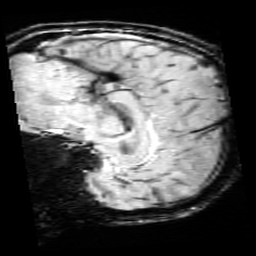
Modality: SWI
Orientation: sagittal
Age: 12
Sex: female
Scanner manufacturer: siemens
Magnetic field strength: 3 T
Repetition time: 0.027 s
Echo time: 0.02 s